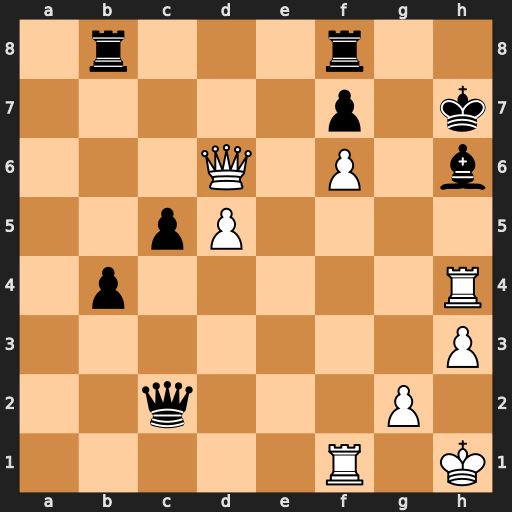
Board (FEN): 1r3r2/5p1k/3Q1P1b/2pP4/1p5R/7P/2q3P1/5R1K
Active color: w
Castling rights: -
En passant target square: -
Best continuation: Qf4 Qg6 Rf3 Rb6 d6